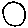
Label: circle